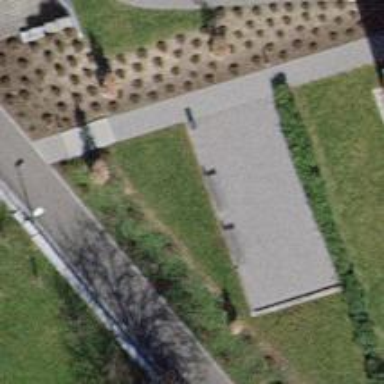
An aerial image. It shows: Brown bench in the vicinity.